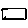
Label: square